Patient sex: F
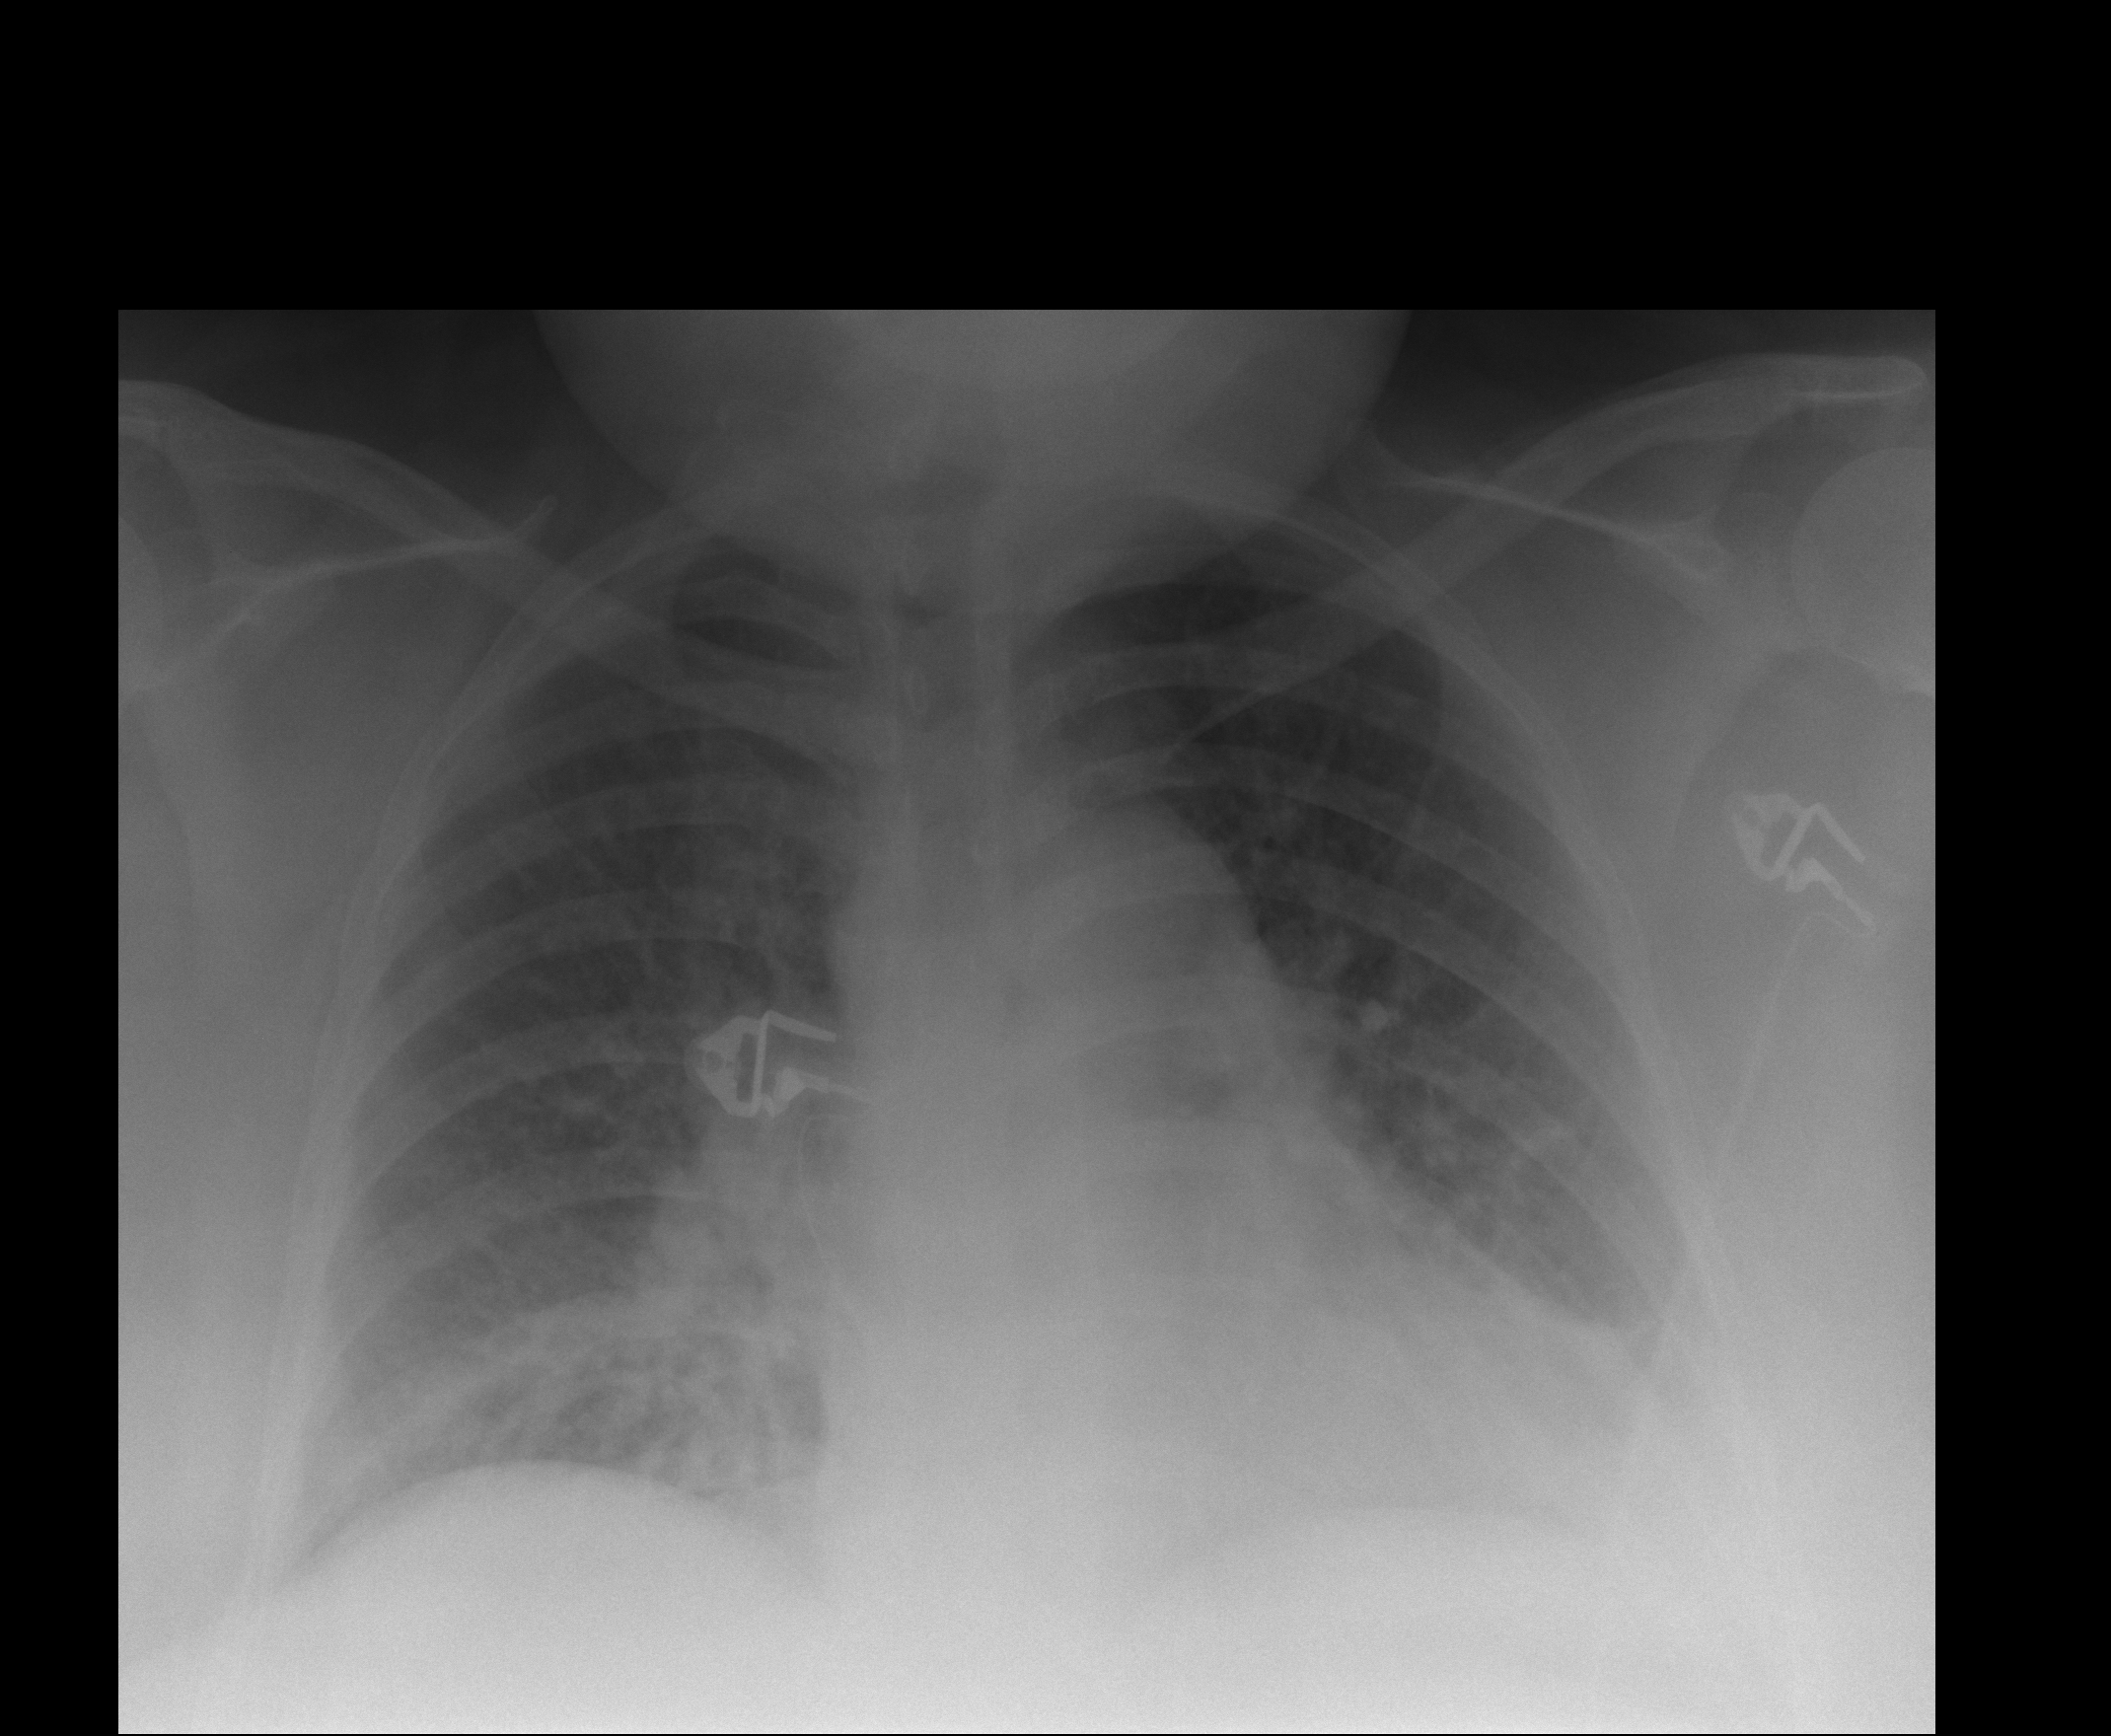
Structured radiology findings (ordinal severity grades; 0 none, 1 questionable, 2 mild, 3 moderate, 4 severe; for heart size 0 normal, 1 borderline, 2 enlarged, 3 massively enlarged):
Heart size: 2
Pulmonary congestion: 2
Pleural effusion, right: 0
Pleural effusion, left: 2
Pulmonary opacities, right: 2
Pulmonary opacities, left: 2
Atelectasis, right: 2
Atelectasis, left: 2